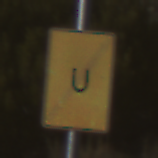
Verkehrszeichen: EndeUmleitung
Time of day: MorningAfternoon
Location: Outdoor (Nature)
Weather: PartlyCloudy
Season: NotSpecified
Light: Natural